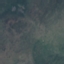
Land use / land cover class: HerbaceousVegetation